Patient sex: F
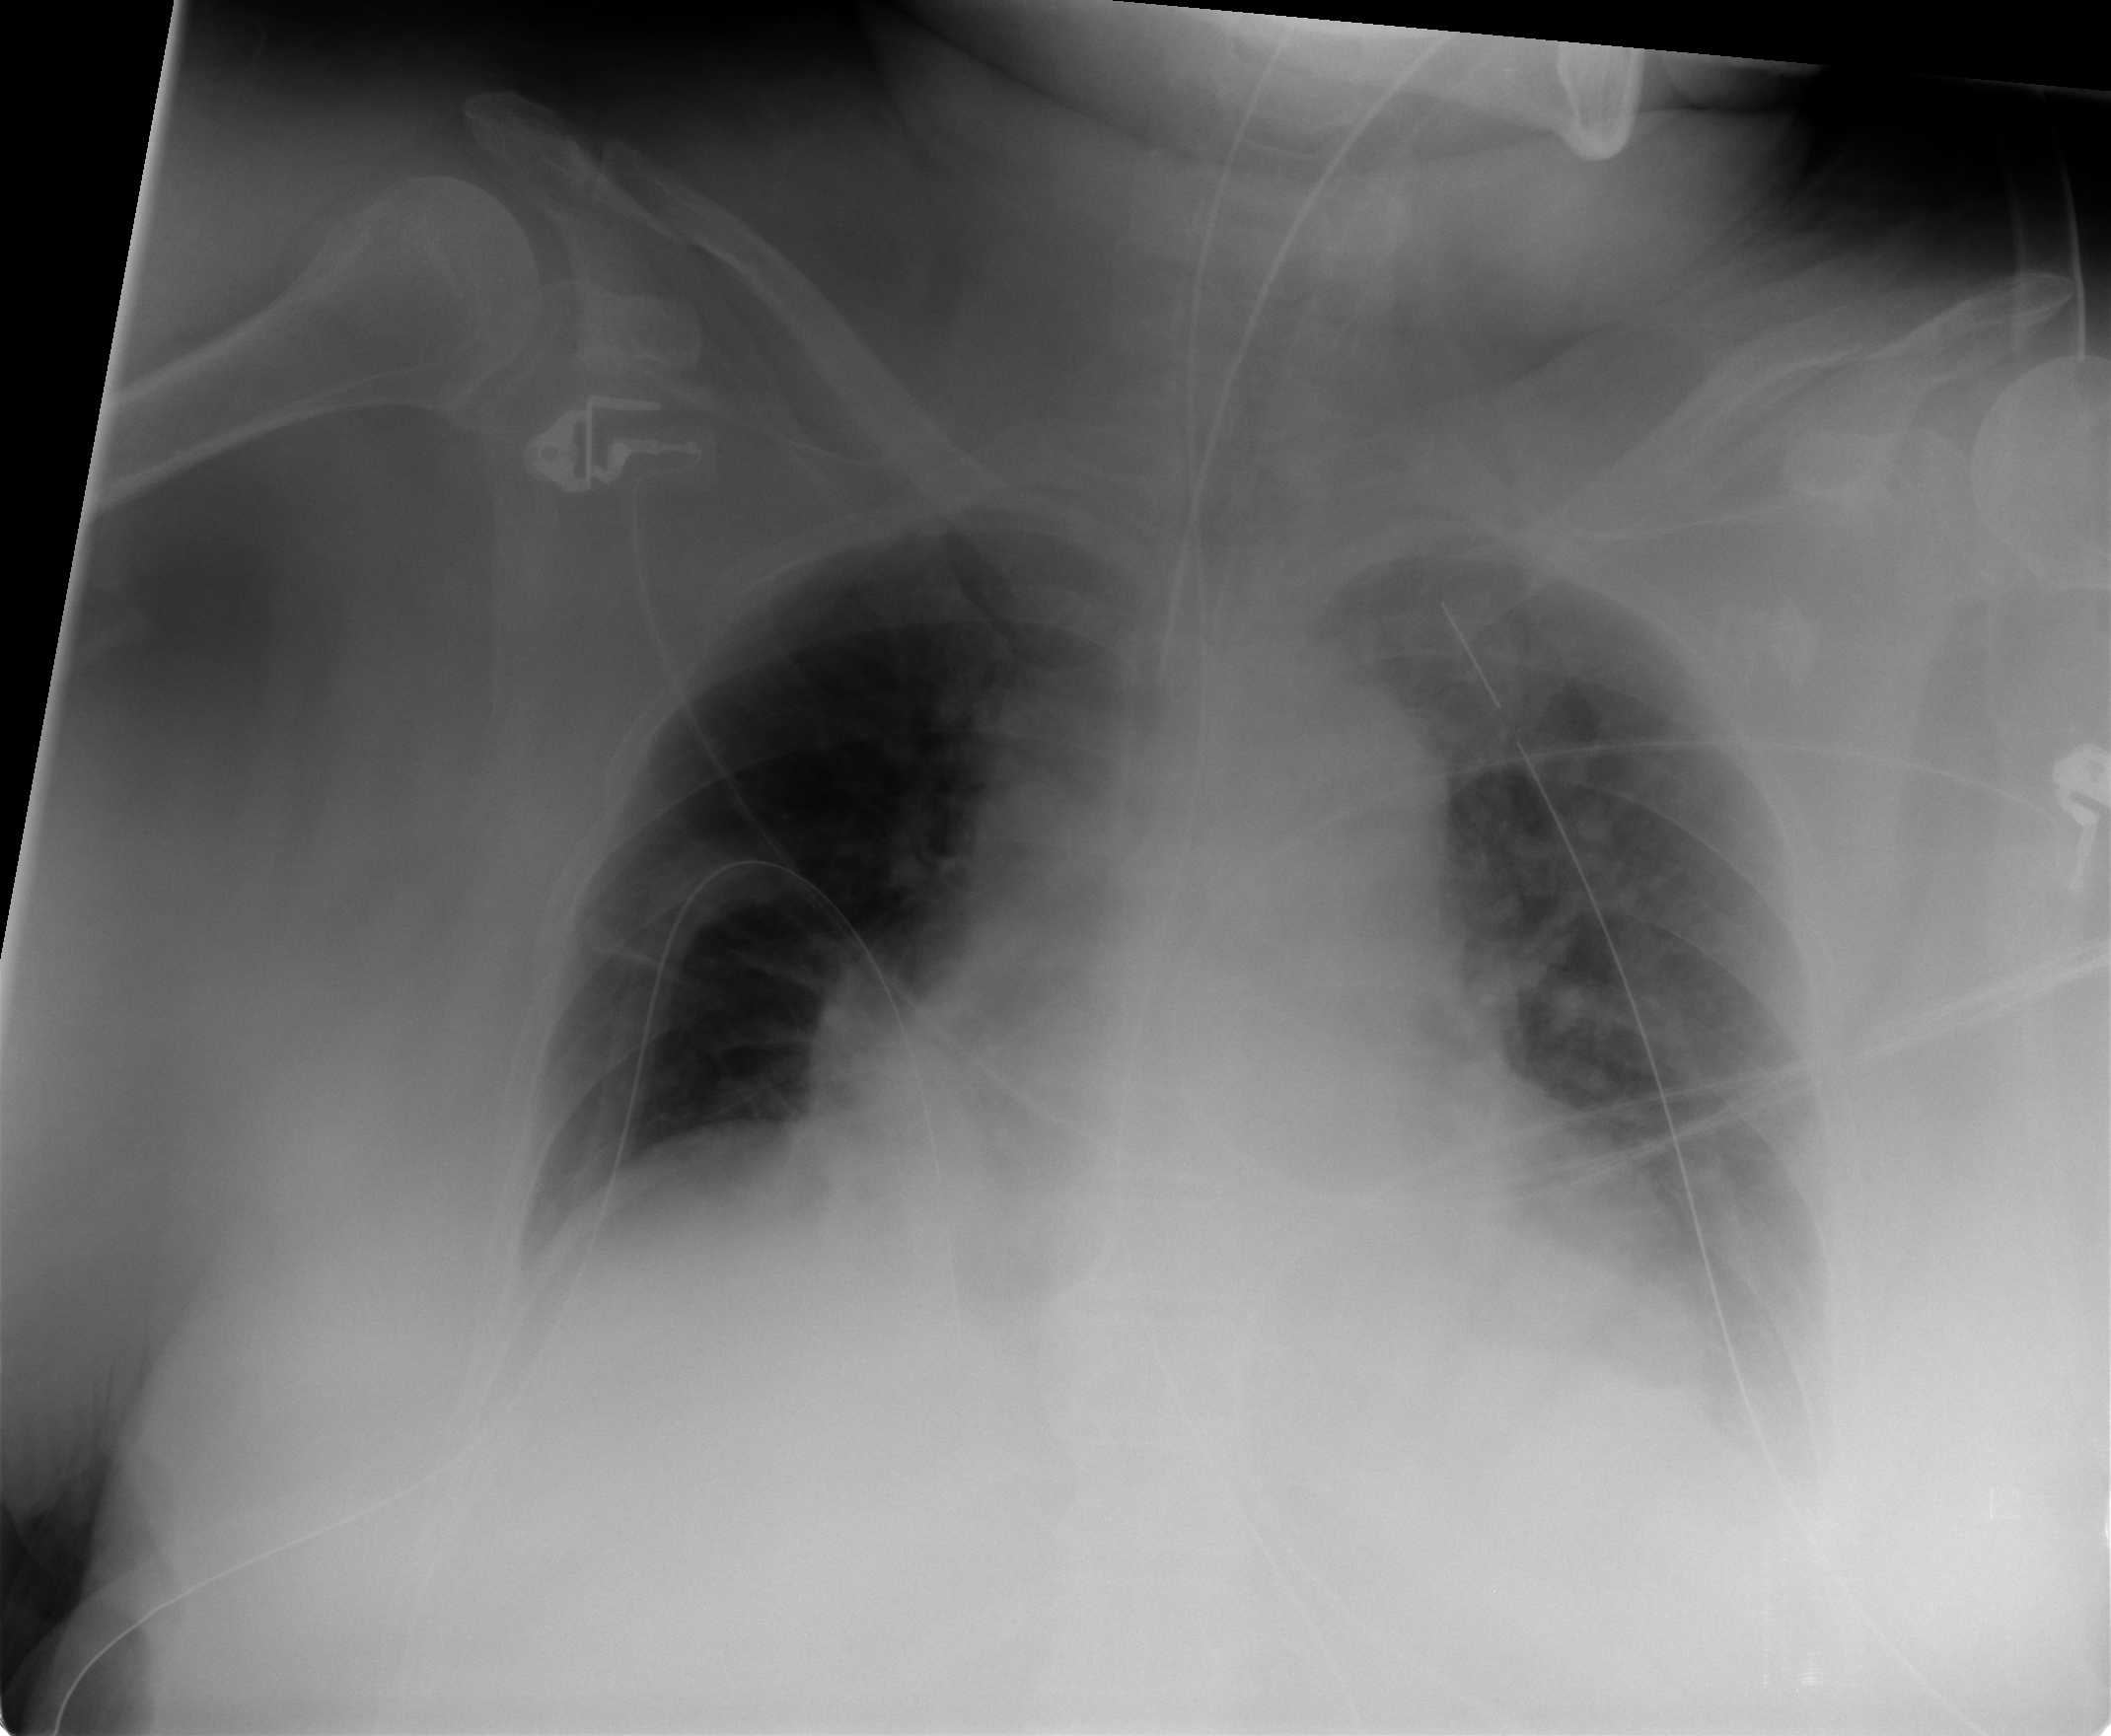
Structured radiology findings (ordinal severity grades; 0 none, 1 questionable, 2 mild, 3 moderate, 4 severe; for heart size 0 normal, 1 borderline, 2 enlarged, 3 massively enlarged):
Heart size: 2
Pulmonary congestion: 2
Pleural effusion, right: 0
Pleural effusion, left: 1
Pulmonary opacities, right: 0
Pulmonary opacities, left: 0
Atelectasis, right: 2
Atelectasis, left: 2